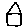
Label: house